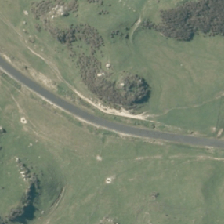
Land cover: grose_broom